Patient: sex M, age 37
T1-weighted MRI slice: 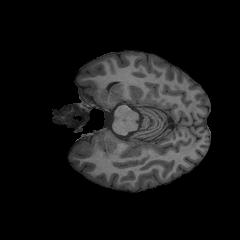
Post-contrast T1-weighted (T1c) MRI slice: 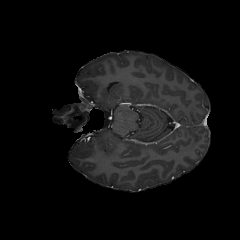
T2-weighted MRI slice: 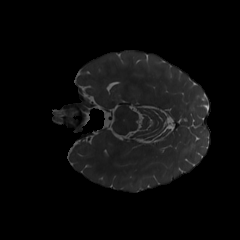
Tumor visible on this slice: no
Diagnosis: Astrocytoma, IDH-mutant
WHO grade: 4